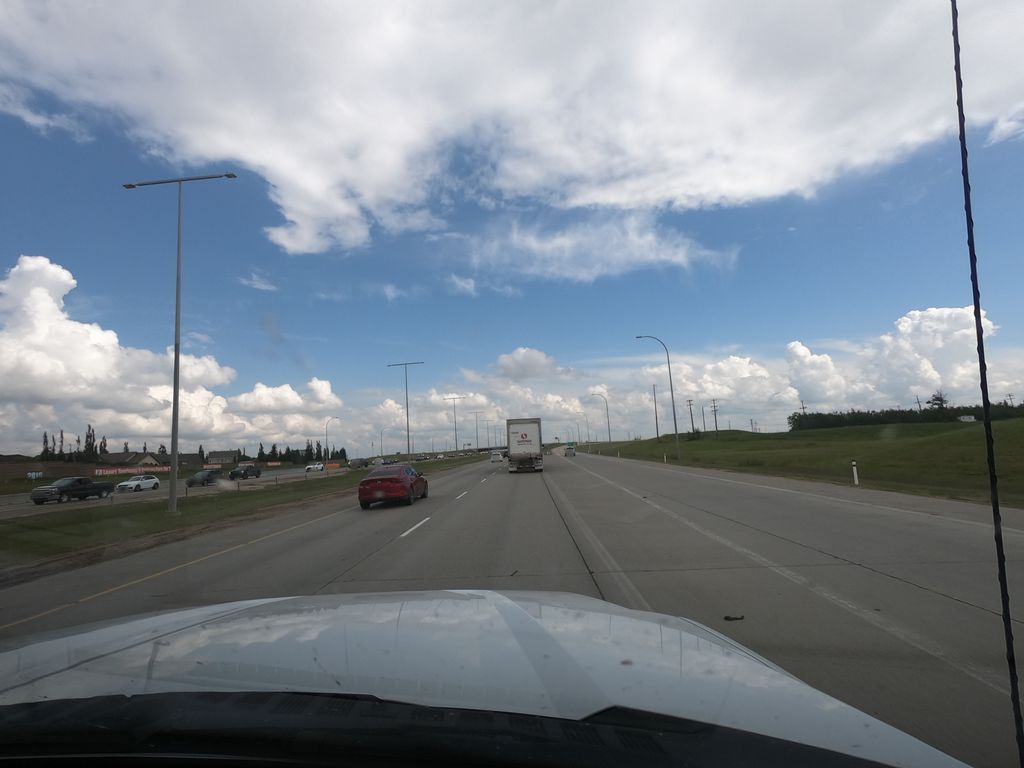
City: edmonton